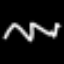
Label: squiggle